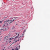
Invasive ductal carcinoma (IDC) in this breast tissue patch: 1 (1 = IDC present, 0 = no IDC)